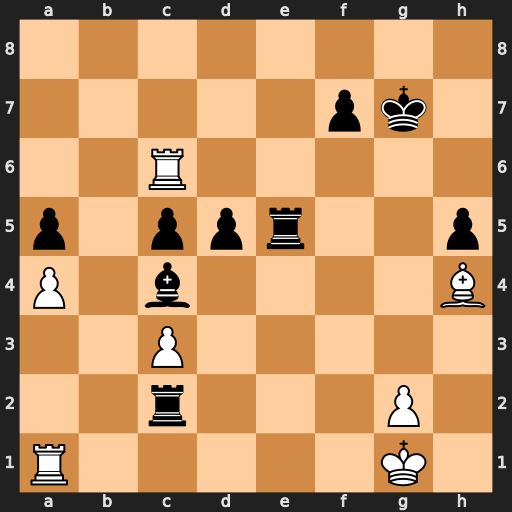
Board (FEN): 8/5pk1/2R5/p1ppr2p/P1b4B/2P5/2r3P1/R5K1
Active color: w
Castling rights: -
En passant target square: -
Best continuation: Bf6+ Kh7 Bxe5